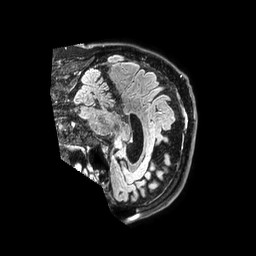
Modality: FLAIR
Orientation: sagittal
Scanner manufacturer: philips
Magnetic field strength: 3 T
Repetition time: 4.8 s
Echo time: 0.34 s